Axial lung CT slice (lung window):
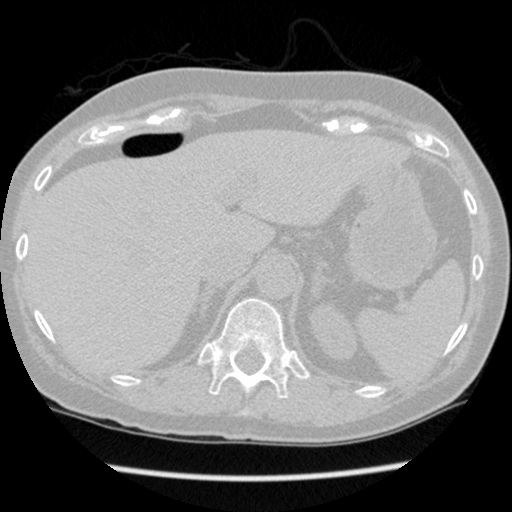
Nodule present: no